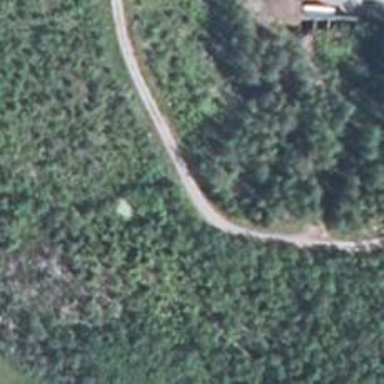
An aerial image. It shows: Simple road.